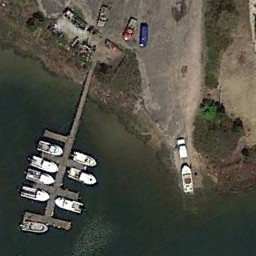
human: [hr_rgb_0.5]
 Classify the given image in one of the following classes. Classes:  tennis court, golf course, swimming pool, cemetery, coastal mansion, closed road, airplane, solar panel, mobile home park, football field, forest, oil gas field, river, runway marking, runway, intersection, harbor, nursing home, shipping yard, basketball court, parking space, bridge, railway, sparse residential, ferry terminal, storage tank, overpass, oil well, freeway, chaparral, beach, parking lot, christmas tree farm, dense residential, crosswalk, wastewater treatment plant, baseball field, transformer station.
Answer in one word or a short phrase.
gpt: ferry terminal